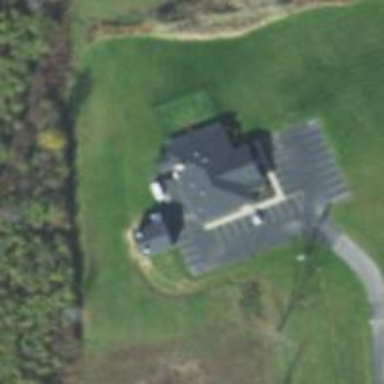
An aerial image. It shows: Veterinary facility.